Field crop: maize
Growth stage: 1
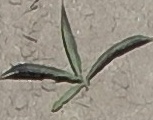
Species: sorghum